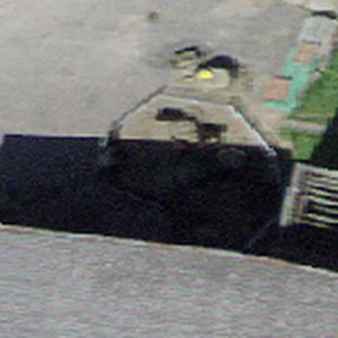
Label: other